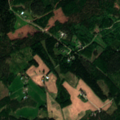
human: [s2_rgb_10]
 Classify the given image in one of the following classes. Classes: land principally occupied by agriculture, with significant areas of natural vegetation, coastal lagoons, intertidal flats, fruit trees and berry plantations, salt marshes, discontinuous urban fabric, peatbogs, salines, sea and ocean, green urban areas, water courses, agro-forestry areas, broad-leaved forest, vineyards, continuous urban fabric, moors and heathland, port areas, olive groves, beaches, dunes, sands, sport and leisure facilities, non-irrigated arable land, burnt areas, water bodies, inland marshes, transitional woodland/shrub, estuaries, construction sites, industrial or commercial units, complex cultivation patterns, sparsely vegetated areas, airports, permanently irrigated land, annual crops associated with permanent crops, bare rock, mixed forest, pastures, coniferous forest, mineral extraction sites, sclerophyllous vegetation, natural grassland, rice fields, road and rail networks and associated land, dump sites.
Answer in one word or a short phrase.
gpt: land principally occupied by agriculture, with significant areas of natural vegetation, broad-leaved forest, coniferous forest, mixed forest, transitional woodland/shrub